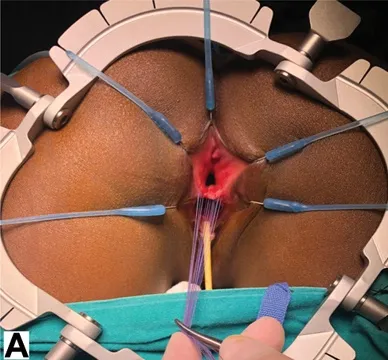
With the patient prone, a lone star retractor is positioned to facilitate exposure. The perineal reconstruction is then performed. (
A
) Stay sutures are positioned on the common wall between the rectum and the vagina.
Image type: medical_photograph (other_medical_photograph)